Question: I have an IIS7.5 intranet website which I have secured using Windows Authentication.
I want to allow access to a file in a sub-folder of the website without prompting for Windows credentials.
My web.config is shown below. When I browse to <URL> I am still prompted for Windows credentials :

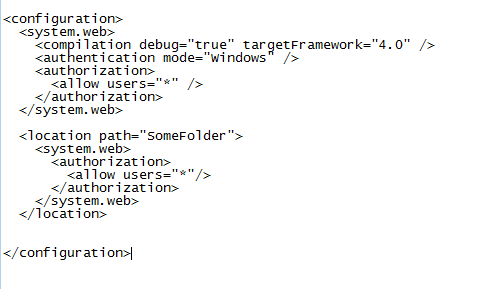
Answer: I found a work around for the problem, which I thought wasn't possible due to wcf. I just changed the authentication scheme to 'Anonymous' on "SomeFolder" and it works.
I haven't answered my question, so it still would be interesting to know if my original approach was possible.